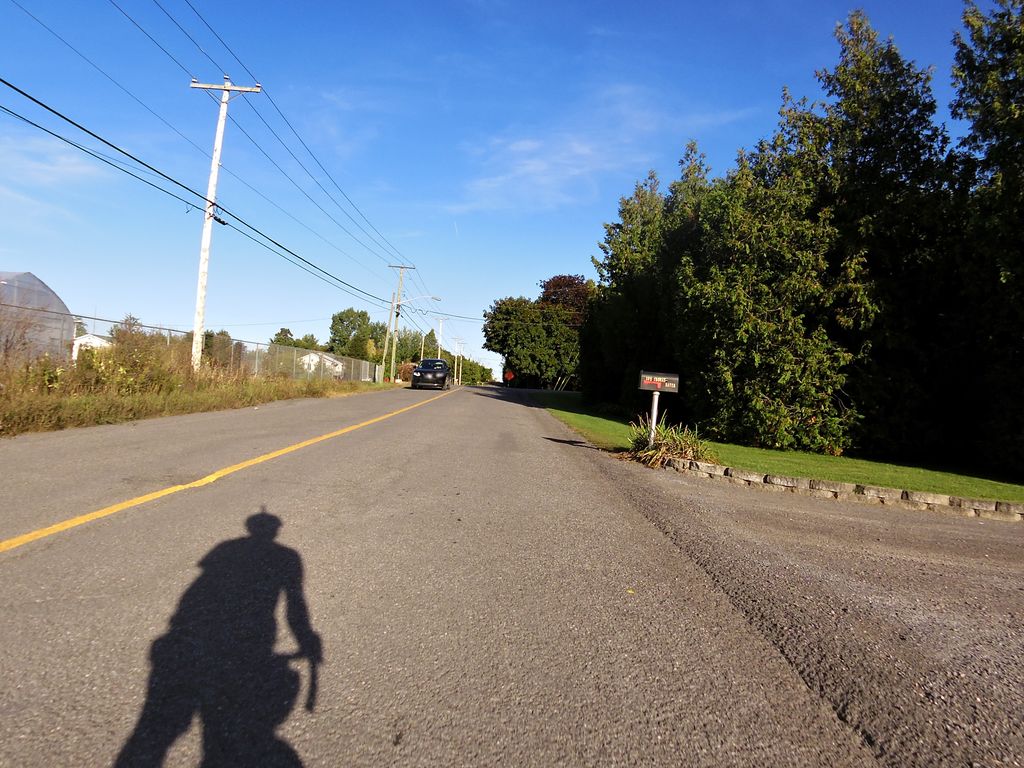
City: ottawa-gatineau